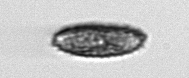
Label: Pseudochattonella_farcimen